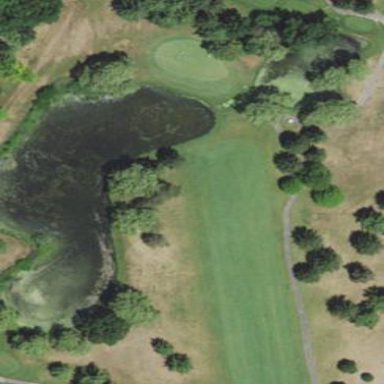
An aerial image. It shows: Water hazard in golf course. The hazard is natural water feature.